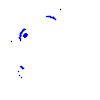
Particle: electron